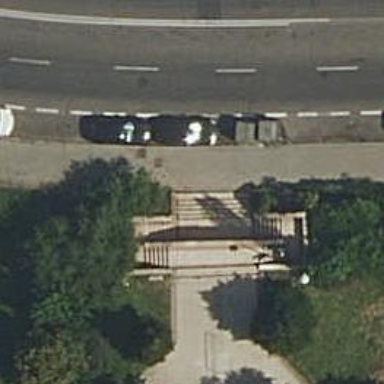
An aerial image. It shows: Steps made of paving stones.